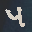
Label: 4